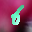
Label: 6